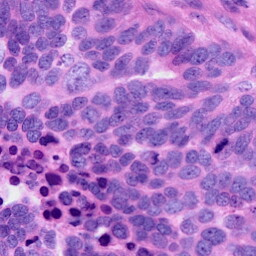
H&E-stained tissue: Ovarian